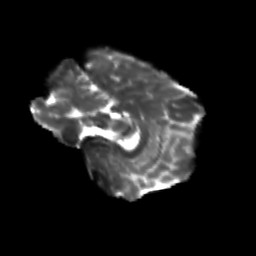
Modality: T2w
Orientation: sagittal
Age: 31
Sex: female
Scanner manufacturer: siemens
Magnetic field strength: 3 T
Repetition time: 3.5 s
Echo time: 0.104 s